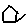
Label: house